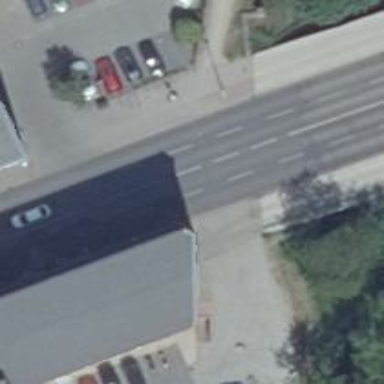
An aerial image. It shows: Footway.